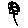
Label: flower